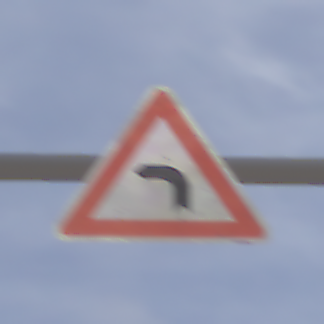
Verkehrszeichen: KurveLinks
Umgebung: Outdoor, Suburban
Tageszeit: MorningAfternoon
Wetter: PartlyCloudy
Licht: Natural
Jahreszeit: NotSpecified
Kontrast: HighContrast